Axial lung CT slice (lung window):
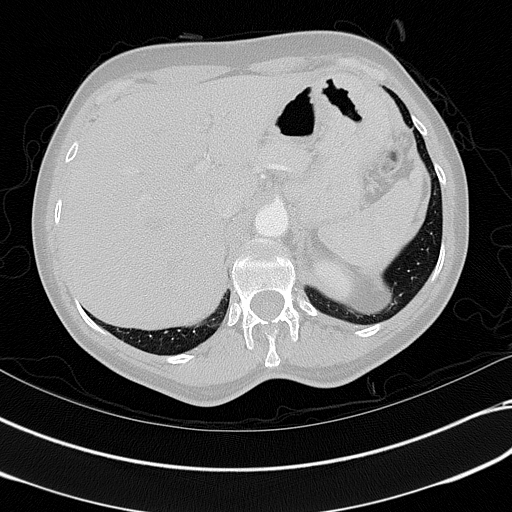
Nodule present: no